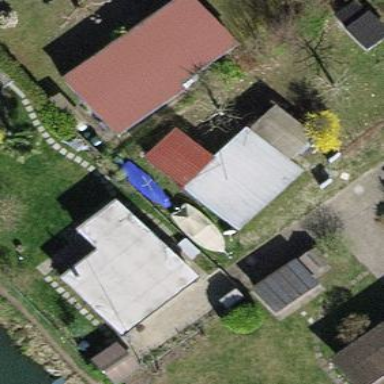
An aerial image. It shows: Static caravan building.